Interaction volume radius: 10 \u00c5
Interaction volume height: 15 \u00c5
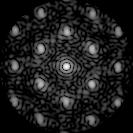
Disorder parameter: 0.3295